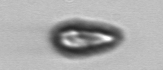
Label: Pseudochattonella_farcimen